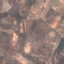
Land use / land cover: PermanentCrop